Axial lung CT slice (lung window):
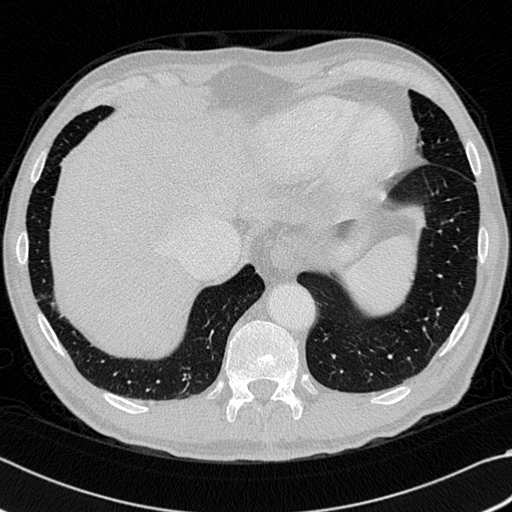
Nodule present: no